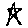
Label: star